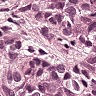
Metastatic tissue present: yes